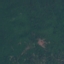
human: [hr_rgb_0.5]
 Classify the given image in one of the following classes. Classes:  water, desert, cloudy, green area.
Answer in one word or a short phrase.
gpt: green area